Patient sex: M
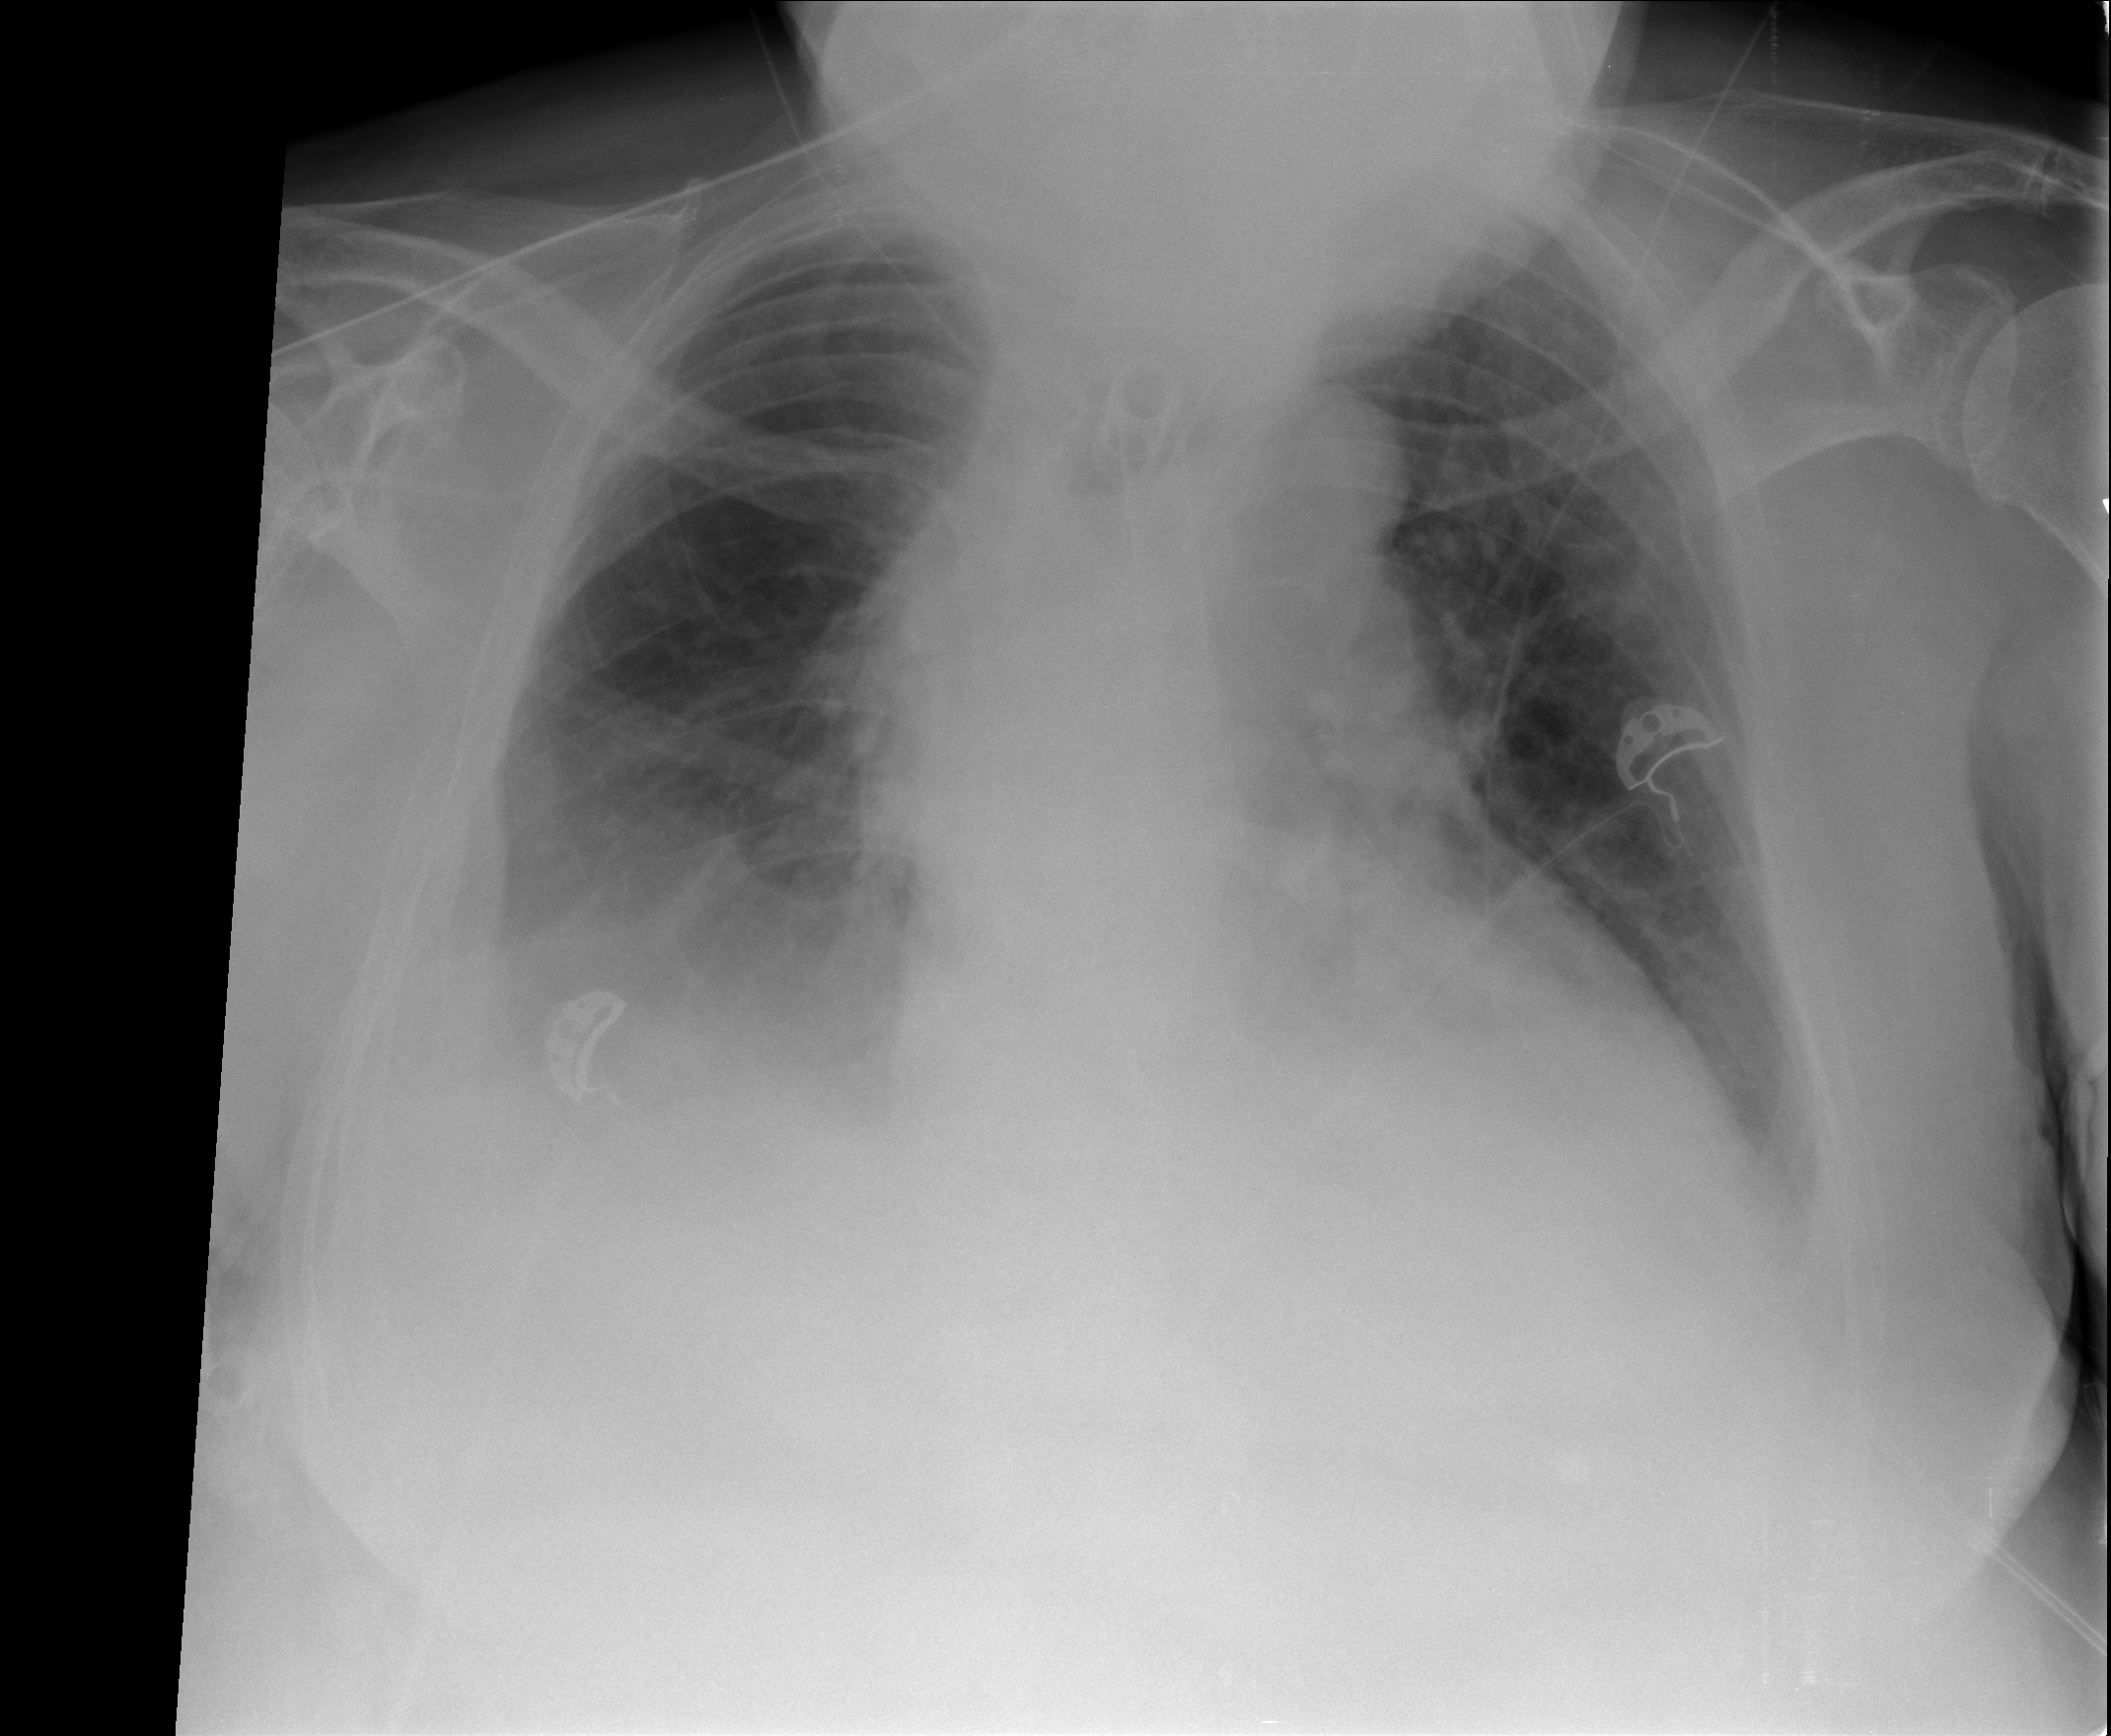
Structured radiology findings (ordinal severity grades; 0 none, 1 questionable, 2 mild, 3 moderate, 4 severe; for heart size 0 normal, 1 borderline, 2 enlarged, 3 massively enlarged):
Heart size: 2
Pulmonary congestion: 2
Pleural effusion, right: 3
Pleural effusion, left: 2
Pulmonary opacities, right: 0
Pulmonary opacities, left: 0
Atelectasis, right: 2
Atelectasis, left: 2